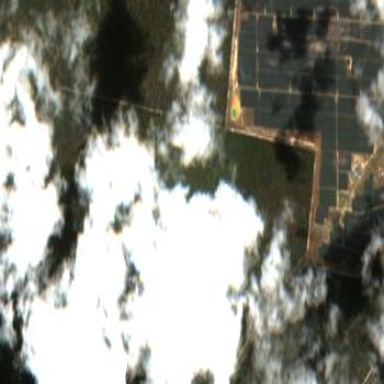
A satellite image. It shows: Solar power plant utilizing photovoltaic technology.